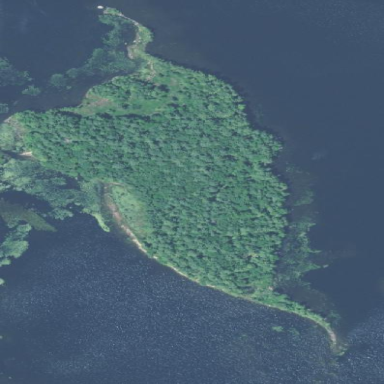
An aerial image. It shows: Islet.